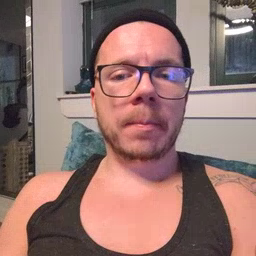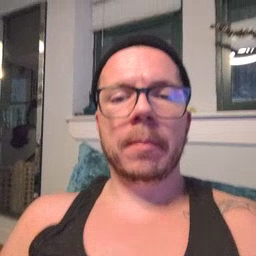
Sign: rain